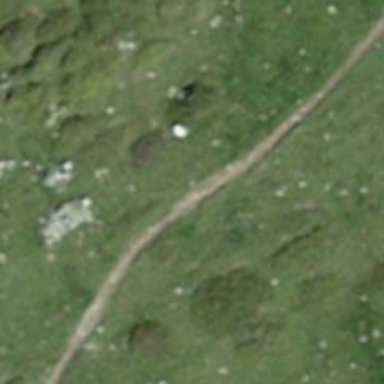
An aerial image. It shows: Path on the ground.